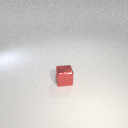
small red metal cube